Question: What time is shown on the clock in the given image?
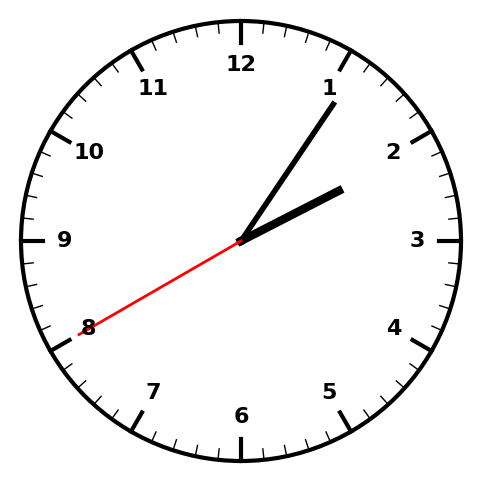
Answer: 02:05:40